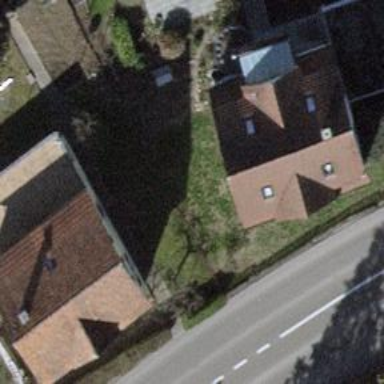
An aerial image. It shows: Detached building.